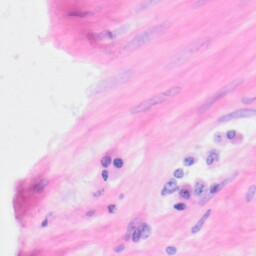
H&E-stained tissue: Kidney